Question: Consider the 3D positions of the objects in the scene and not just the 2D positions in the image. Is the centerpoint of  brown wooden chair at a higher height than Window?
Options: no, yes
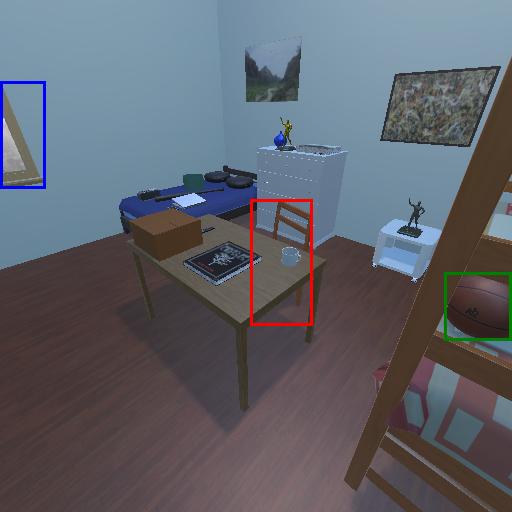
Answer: no